Question: I've created a widged with <URL>. Unfortunately I've used the same "Title" for a jPlayer widget twice. Now I receive an error:
Server Error in '/wgk' Application.
Sequence contains more than one element
Description: An unhandled exception occurred during the execution of the current web request. Please review the stack trace for more information about the error and where it originated in the code.
'''
Exception Details: System.InvalidOperationException: Sequence contains more than one element
Source Error:
Line 2: <fieldset>
Line 3: <div>@Html.LabelFor(o => o.MediaGalleryName, @T("Media gallery"))</div>
Line 4: @if(!Model.HasAvailableGalleries) {
Line 5: <div>@T("You need first to create an media gallery on Media Gallery menu")</div>
Line 6: }
Source File: x:\Intepub\wgk\Modules\Orchard.jPlayer\Views\EditorTemplates\Parts\MediaGallery.cshtml Line: 4
Stack Trace:
[InvalidOperationException: Sequence contains more than one element]
System.Linq.Enumerable.SingleOrDefault(IEnumerable'1 source) +<PHONE>
NHibernate.Linq.Visitors.ImmediateResultsVisitor'1.HandleSingleOrDefaultCall(MethodCallExpression call) +51
NHibernate.Linq.Visitors.ImmediateResultsVisitor'1.VisitMethodCall(MethodCallExpression call) +411
NHibernate.Linq.Visitors.ExpressionVisitor.Visit(Expression exp) +371
'''
In MediaGallery.cshtml (found in error description above) is written:
'''
@model Orchard.jPlayer.Models.MediaGalleryPart
<fieldset>
<div>@Html.LabelFor(o => o.MediaGalleryName, @T("Media gallery"))</div>
@if(!Model.HasAvailableGalleries) {
<div>@T("You need first to create an media gallery on Media Gallery menu")</div>
}
else {
<div>@Html.DropDownListFor(o => o.SelectedGallery, Model.AvailableGalleries)</div>
<div>@Html.LabelFor(o => o.SelectedType, @T("Media gallery type"))</div>
<div>@Html.DropDownListFor(o => o.SelectedType, Model.AvailableTypes)</div>
<div>@Html.LabelFor(o => o.AutoPlay, @T("Auto play"))</div>
<div>@Html.CheckBoxFor(o => o.AutoPlay)</div>
}
</fieldset>
'''
My problem is now, I cannot find or edit the widget with double used name. I would love to replace it to another name. But I do not know where to do this.
Please advice.
I've deleted the last entry in database (SDF File). I've used this tool <URL>. Now it works for short time. After editing entries in jPlayer widget again it could occour same error again.

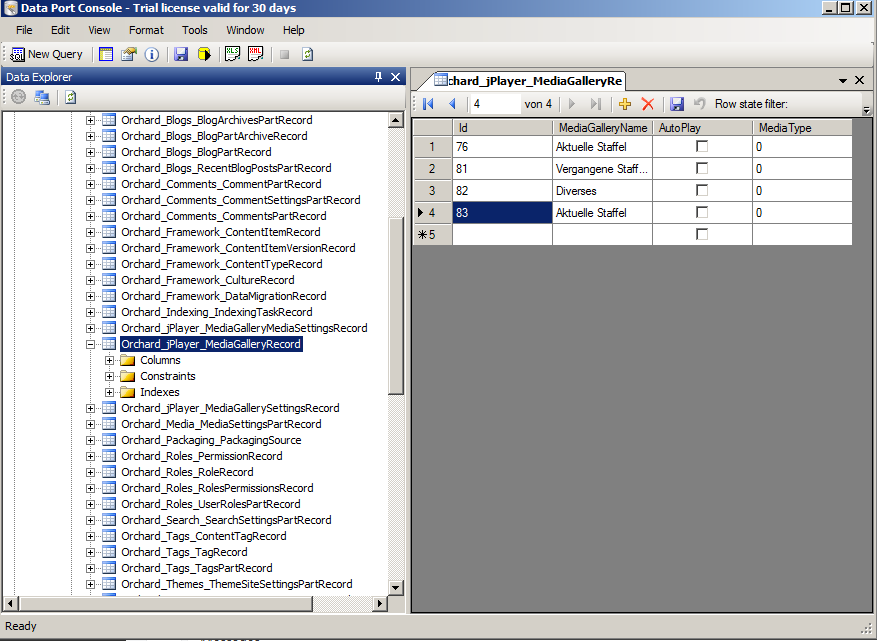
Answer: Try searching all tables named . One of those should have a duplicate value somewhere. Eg. column named exists in - it's a good starting point.
If you were setting the property of a widget - check table also. If this is the case, my guess is you'll find the duplicate there.
HTH